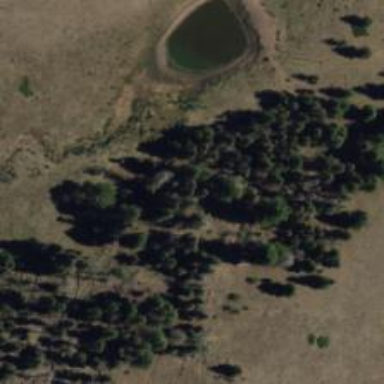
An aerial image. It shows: Reservoir area.